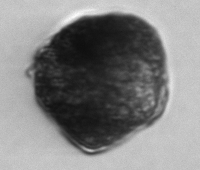
Label: Alexandrium_catenella